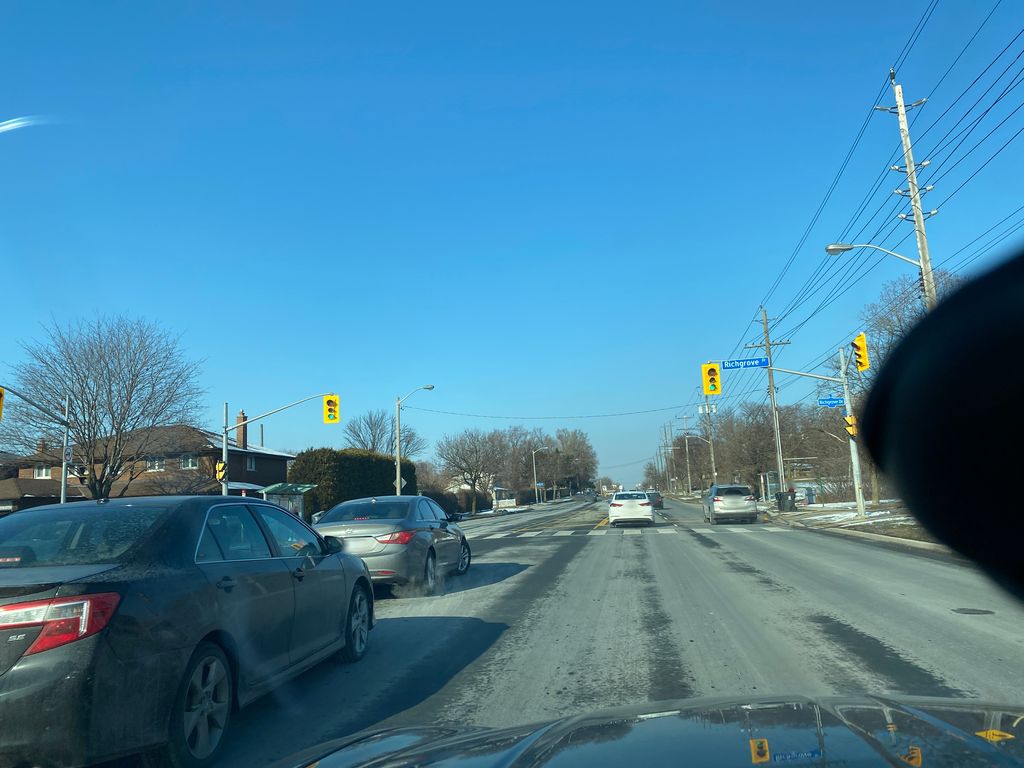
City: toronto